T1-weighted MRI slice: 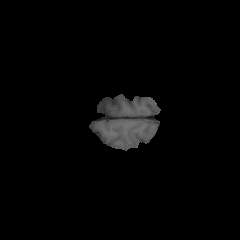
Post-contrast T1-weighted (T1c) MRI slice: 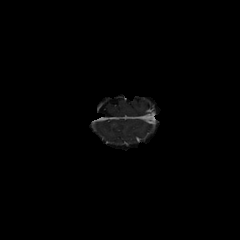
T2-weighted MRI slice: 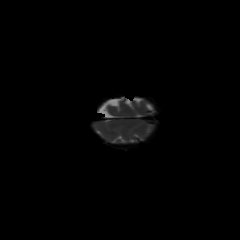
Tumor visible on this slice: no